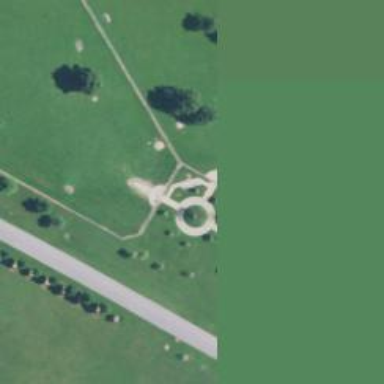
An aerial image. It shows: Dog park for leisure land.